Question: Hi Am trying to integrate google analytics in my iOS app. But its not working,when i open the dashbord of analytics its showing real time users 0 ,actually it always showing this zero .
following are the steps i have done so far
1.Downloaded the , Google Analytics SDK for iOS.
then i just followed this developer.google.com link <URL>
these are my codes.
'''
in appdelegate.h
- (BOOL)application:(UIApplication *)application didFinishLaunchingWithOptions:(NSDictionary *)launchOptions
{
//analytics
// Optional: automatically send uncaught exceptions to Google Analytics.
[GAI sharedInstance].trackUncaughtExceptions = YES;
// Optional: set Google Analytics dispatch interval to e.g. 20 seconds.
[GAI sharedInstance].dispatchInterval = 20;
// Optional: set Logger to VERBOSE for debug information.
[[[GAI sharedInstance] logger] setLogLevel:kGAILogLevelVerbose];
// Initialize tracker.
id<GAITracker> tracker = [[GAI sharedInstance] trackerWithTrackingId:@"UA-********-*"];
return YES;
}
in my viewcontroller.h file
#import "GAITrackedViewController.h"
#import <UIKit/UIKit.h>
@interface TopNewsViewController : GAITrackedViewController{
}
@property(nonatomic,retain)NSString *screenName;
@end
in my viewcontroller.m
#import "GAIDictionaryBuilder.h"
#import "GAI.h"
#define kGAIScreenName @"TopNewsViewController"
- (void)viewDidAppear:(BOOL)animated
{
[super viewDidAppear:animated];
id tracker = [[GAI sharedInstance] defaultTracker];
[tracker set:kGAIScreenName
value:@"Home Screen"];
[tracker send:[[GAIDictionaryBuilder createAppView] build]];
}
'''
'''
2014-01-16 19:39:56.766 tempfiles12[844:60b] <Google> To get test ads on this device, call: request.testDevices = [NSArray arrayWithObjects:@"12d2c8c8808caa10aa1f6d947afc7f33", nil];
2014-01-16 19:39:57.555 tempfiles12[844:60b] INFO: GoogleAnalytics 3.02 -[GAIReachabilityChecker reachabilityFlagsChanged:] (GAIReachabilityChecker.m:159): Reachability flags update: 0X000002
2014-01-16 19:39:57.563 tempfiles12[844:1803] ERROR: unable to get the receiver data from the DB!
2014-01-16 19:39:57.571 tempfiles12[844:60b] INFO: GoogleAnalytics 3.02 -[GAITrackedViewController viewDidAppear:] (GAITrackedViewController.m:21): Tracked view controller missing view name.
2014-01-16 19:39:57.611 tempfiles12[844:5317] VERBOSE: GoogleAnalytics 3.02 -[GAIBatchingDispatcher persist:] (GAIBatchingDispatcher.m:414): Saved hit: {
parameters = {
"&_u" = ".o-etnoK-L";
"&_v" = "mi3.0.2";
"&an" = tempfiles12;
"&av" = "6.0";
"&cid" = "b34bfd7f-45f8-4f4e-84a5-a0d0988e7356";
"&sr" = 768x1024;
"&t" = appview;
"&tid" = "UA-47216473-1";
"&ul" = en;
"&v" = 1;
"&z" = 4061780796142886022;
TopNewsViewController = "Home Screen";
gaiVersion = "3.02";
};
timestamp = "2014-01-16 14:09:57 +0000";
}
2014-01-16 19:40:17.009 tempfiles12[844:5317] VERBOSE: GoogleAnalytics 3.02 -[GAIRequestBuilder requestGetUrl:payload:] (GAIRequestBuilder.m:177): building URLRequest for https://ssl.google-analytics.com/collect
2014-01-16 19:40:17.011 tempfiles12[844:5317] VERBOSE: GoogleAnalytics 3.02 -[GAIBatchingDispatcher dispatch] (GAIBatchingDispatcher.m:499): Sending hit(s) GET: https://ssl.google-analytics.com/collect?_v=mi3.0.2&av=6.0&_u=.o-etnoK-L&ul=en&v=1&an=tempfiles12&t=appview&sr=768x1024&cid=b34bfd7f-45f8-4f4e-84a5-a0d0988e7356&tid=UA-47216473-1&ht=1389881397577&qt=19431&z=4061780796142886022
2014-01-16 19:40:17.232 tempfiles12[844:60b] INFO: GoogleAnalytics 3.02 -[GAIBatchingDispatcher didSendHits:response:data:error:] (GAIBatchingDispatcher.m:157): Hit(s) dispatched: HTTP status 200
2014-01-16 19:40:17.233 tempfiles12[844:5317] INFO: GoogleAnalytics 3.02 -[GAIBatchingDispatcher deleteHits:] (GAIBatchingDispatcher.m:426): hit(s) Successfully dispatched
2014-01-16 19:40:17.240 tempfiles12[844:5317] INFO: GoogleAnalytics 3.02 -[GAIBatchingDispatcher didSendHits:] (GAIBatchingDispatcher.m:167): 1 hit(s) sent
'''

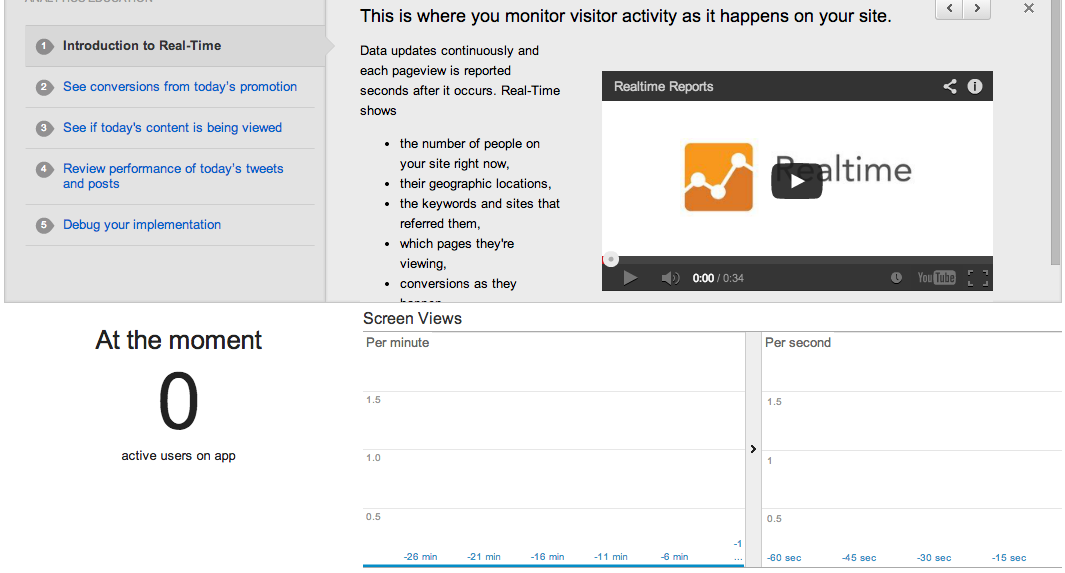
Answer: Wow..I found the answer..
in our viewcontroller.m file
we need to use the screen name variable already defined in GAITrackedViewController.m
so in my case the variable name was "screenname" and what i have done is i declare same variable in my viewcontroller.h .
So i removed that line and i added this line
"self.screenname=@"my screen name";
NOw its working..
rest of the things are working.